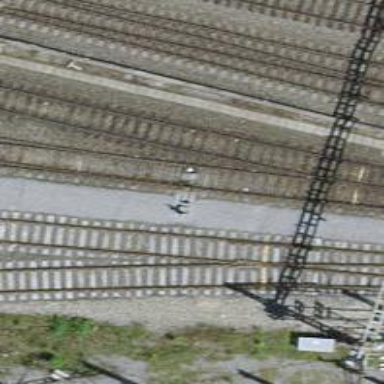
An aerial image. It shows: Railway switch.